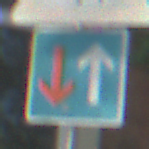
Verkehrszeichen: VorrangVorGegenverkehr
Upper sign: KinderLinks
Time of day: Midday
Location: Outdoor (Suburban)
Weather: Clear
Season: NotSpecified
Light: Natural